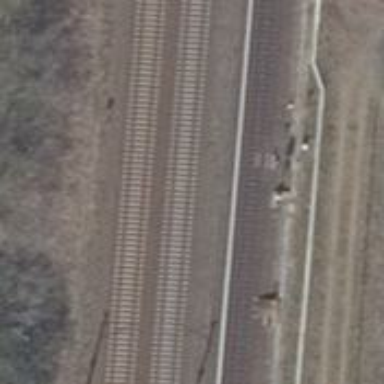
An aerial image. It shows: Railway signal.